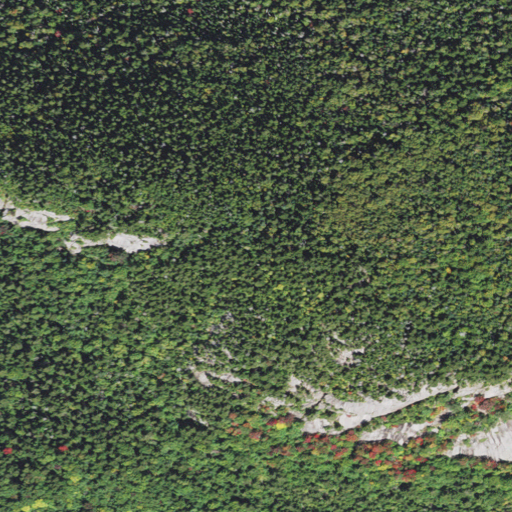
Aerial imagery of cliff(s) in New Hampshire named Owls Cliff containing evergreen forest, mixed forest, shrub, deciduous forest, and open water